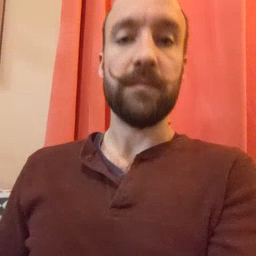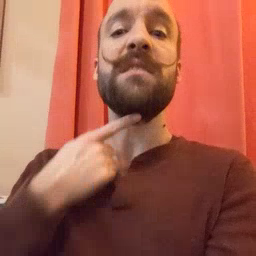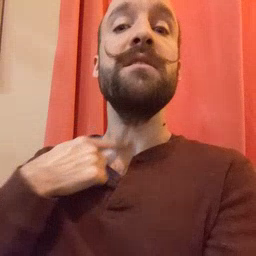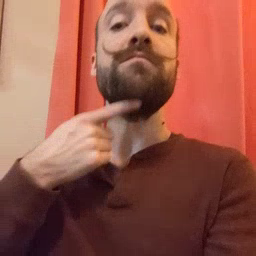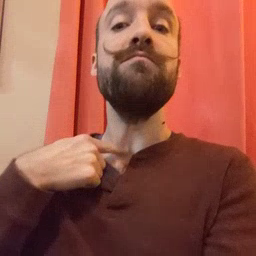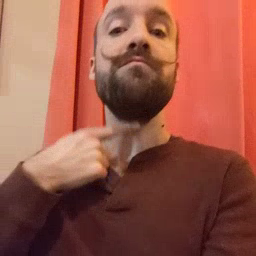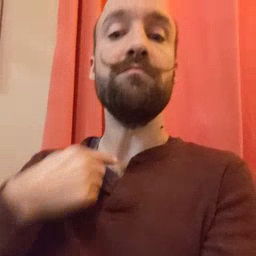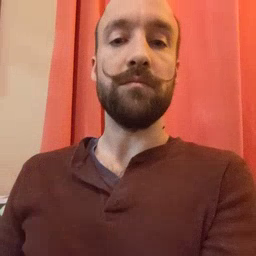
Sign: thirsty